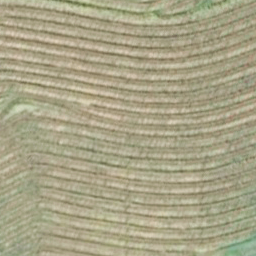
Label: agricultural